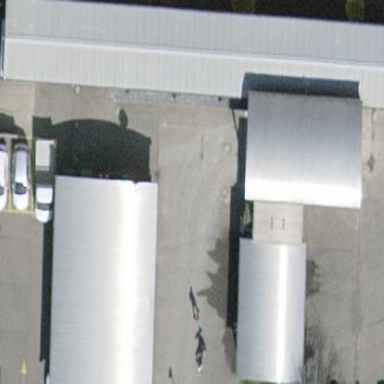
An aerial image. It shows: Building serving as car wash facility.